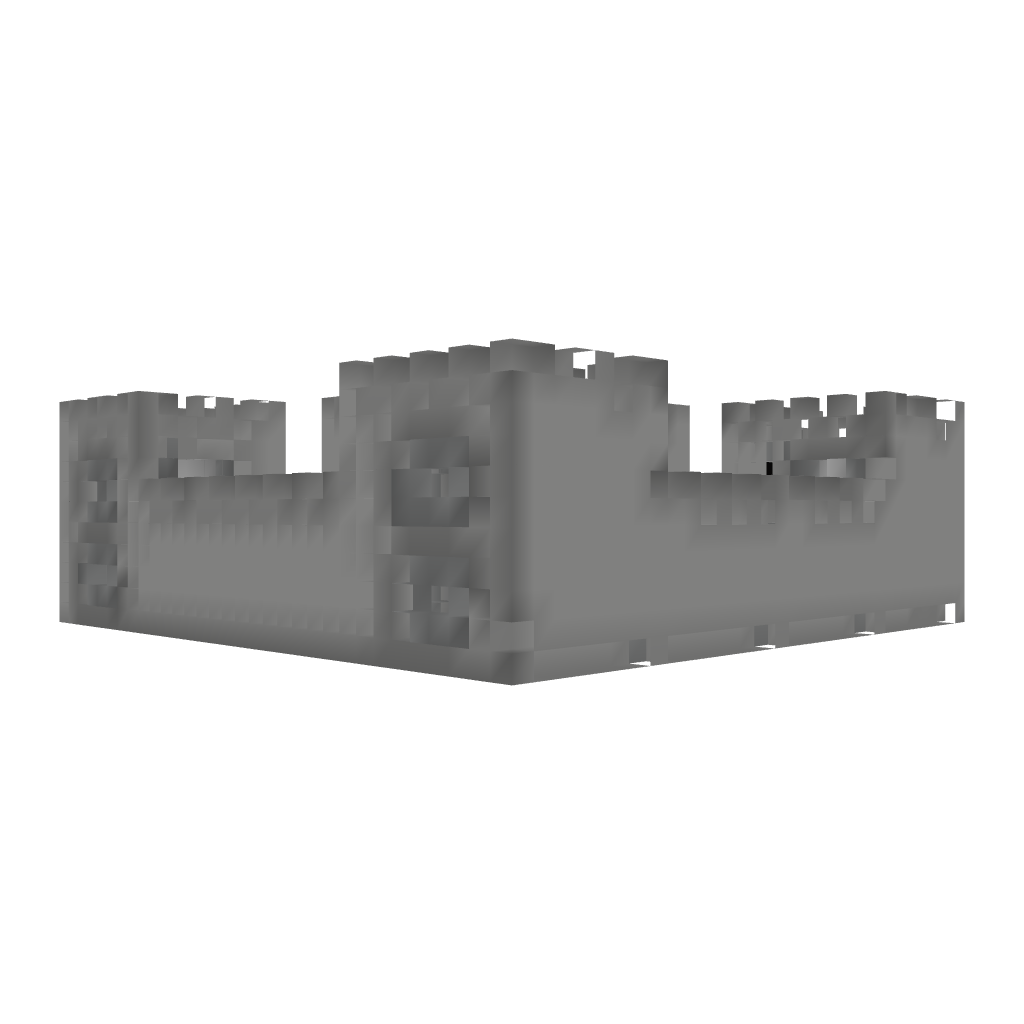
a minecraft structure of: Ultima Online Housing - Castle